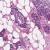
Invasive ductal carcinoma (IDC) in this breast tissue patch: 1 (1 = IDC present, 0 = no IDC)